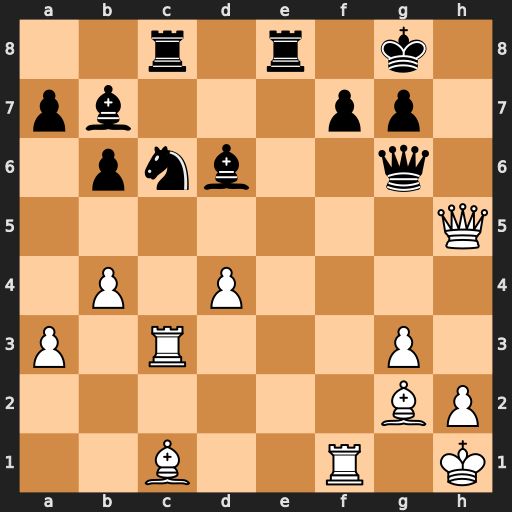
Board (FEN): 2r1r1k1/pb3pp1/1pnb2q1/7Q/1P1P4/P1R3P1/6BP/2B2R1K
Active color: w
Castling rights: -
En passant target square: -
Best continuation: Qxg6 fxg6 Bd5+ Re6 Bxe6+